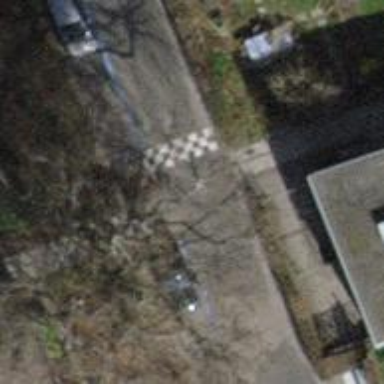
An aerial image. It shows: Asphalt surface with hump for traffic calming.